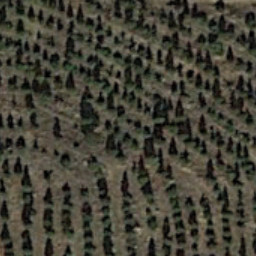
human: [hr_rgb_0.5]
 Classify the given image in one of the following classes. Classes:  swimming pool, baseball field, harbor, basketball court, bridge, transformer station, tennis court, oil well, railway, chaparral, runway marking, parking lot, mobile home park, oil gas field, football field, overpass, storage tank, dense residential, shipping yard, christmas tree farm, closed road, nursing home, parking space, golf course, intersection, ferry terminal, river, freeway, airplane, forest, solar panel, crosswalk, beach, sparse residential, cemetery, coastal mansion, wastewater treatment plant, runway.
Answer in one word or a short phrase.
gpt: christmas tree farm